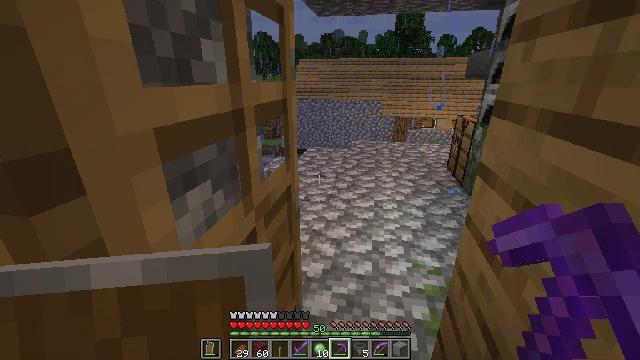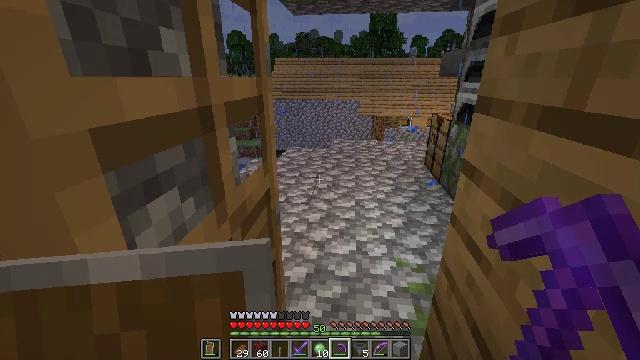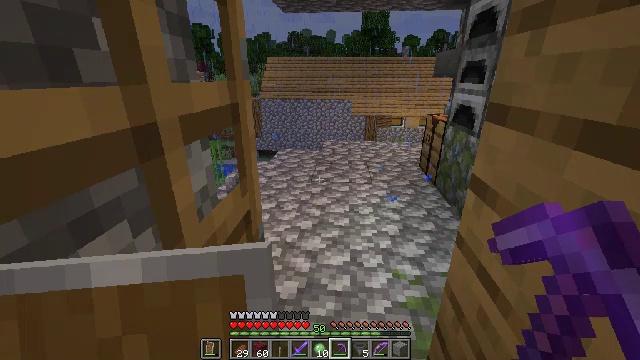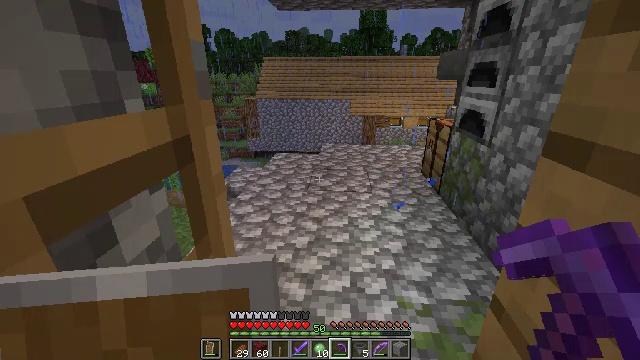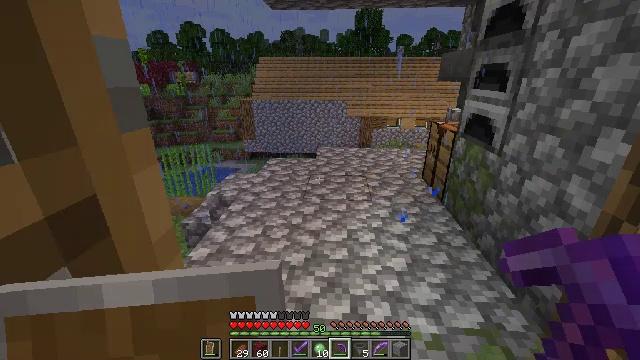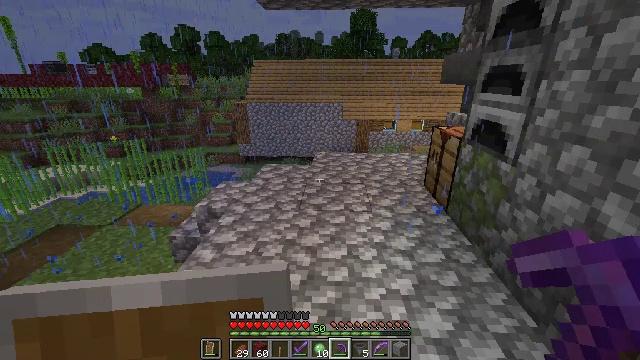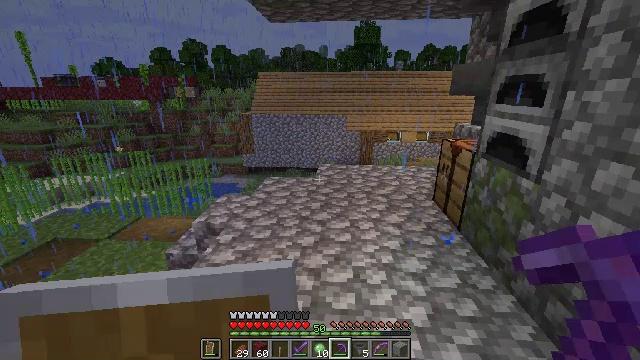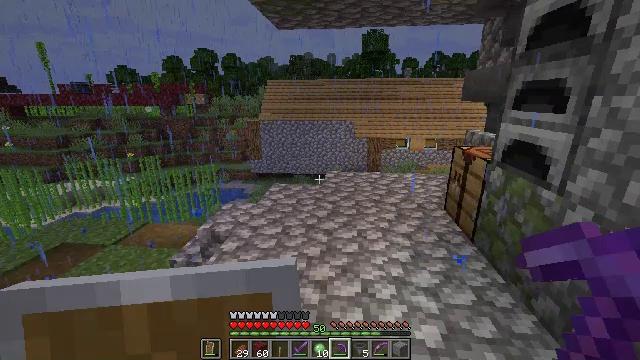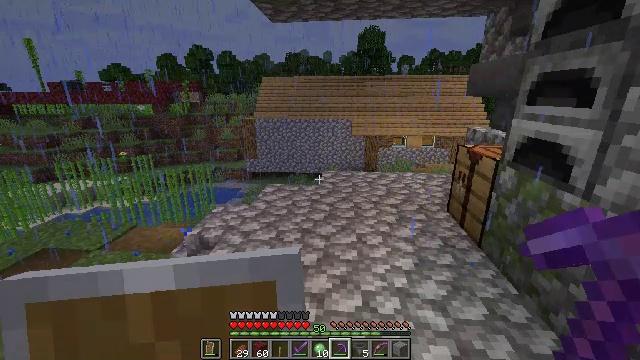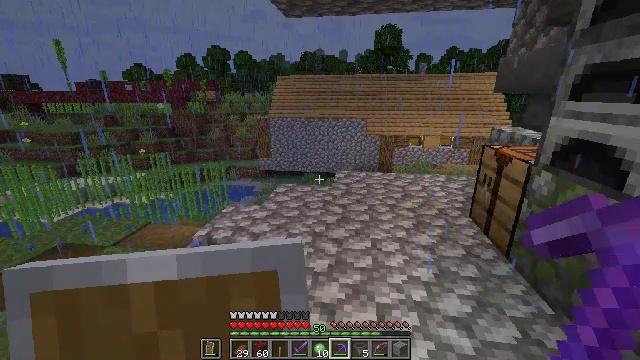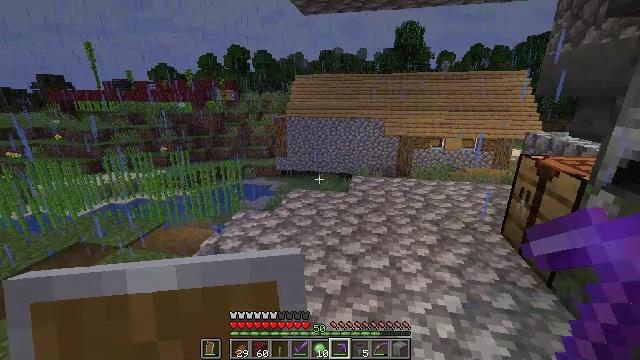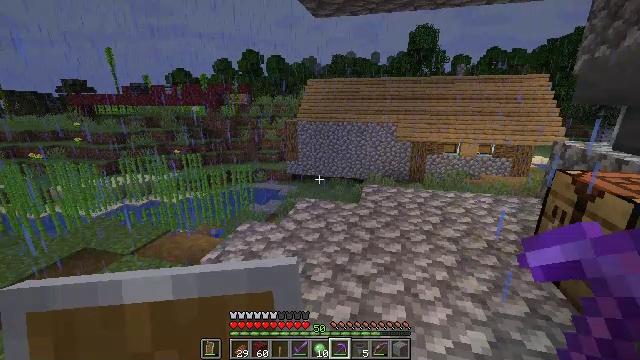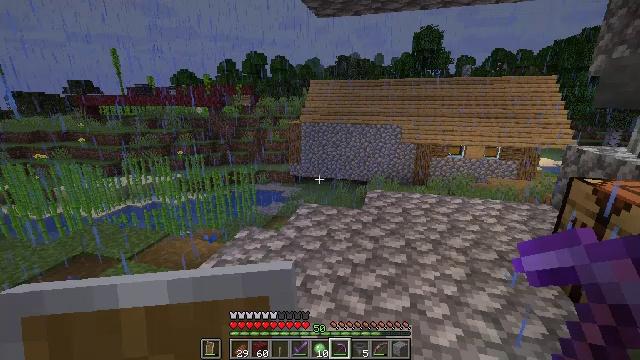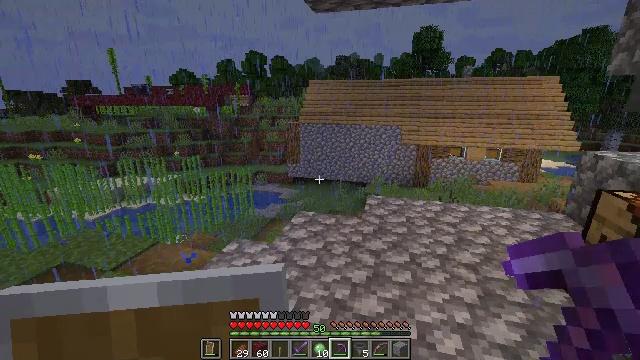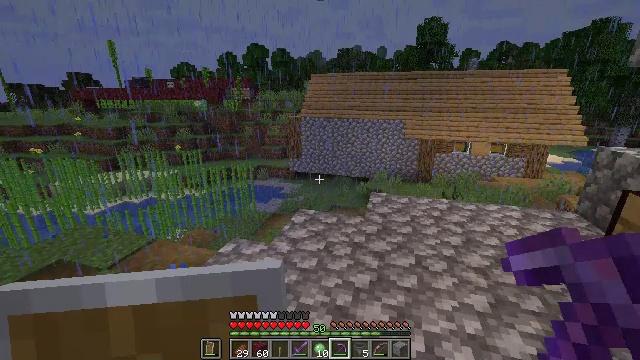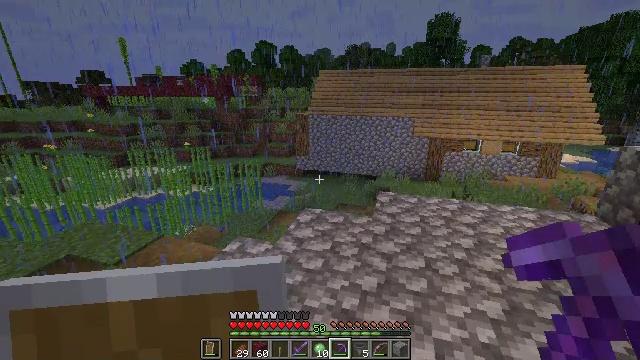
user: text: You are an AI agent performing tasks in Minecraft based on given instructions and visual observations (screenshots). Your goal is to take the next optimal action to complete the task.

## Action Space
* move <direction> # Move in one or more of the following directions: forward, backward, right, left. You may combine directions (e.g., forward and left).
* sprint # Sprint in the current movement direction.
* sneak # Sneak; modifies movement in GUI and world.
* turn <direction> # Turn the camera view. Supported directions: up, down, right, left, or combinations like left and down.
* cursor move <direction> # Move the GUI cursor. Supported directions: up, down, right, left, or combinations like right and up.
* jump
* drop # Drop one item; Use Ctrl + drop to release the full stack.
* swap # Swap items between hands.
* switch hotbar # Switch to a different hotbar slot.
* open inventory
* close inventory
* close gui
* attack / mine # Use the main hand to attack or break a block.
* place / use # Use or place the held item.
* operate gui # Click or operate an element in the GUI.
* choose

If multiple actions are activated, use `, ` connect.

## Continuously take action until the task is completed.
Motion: motion action
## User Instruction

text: Harvest the slime block from the ground.
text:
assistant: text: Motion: move forward, turn right
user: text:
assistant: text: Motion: move forward, turn right
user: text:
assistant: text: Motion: move forward
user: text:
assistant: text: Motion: move forward
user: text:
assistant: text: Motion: move forward
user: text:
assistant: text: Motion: move forward, turn up
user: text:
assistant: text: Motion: move forward, turn left and up
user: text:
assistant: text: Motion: move forward
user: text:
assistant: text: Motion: move forward, turn left
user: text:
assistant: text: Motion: move forward, turn left
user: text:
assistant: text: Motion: move forward, turn left
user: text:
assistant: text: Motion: move forward
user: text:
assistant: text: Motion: move forward
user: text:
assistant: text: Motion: turn down
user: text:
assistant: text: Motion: turn left
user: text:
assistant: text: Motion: no_op
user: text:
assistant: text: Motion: turn right and down
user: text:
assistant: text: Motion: turn right
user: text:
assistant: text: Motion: turn right
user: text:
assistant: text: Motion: turn right
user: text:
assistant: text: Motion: turn right
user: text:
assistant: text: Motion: move forward
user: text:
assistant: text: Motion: move forward
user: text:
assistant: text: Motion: turn right
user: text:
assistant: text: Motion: move forward, turn right
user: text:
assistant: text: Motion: move forward
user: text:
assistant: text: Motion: move forward
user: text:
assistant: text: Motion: move forward
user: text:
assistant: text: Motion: move forward
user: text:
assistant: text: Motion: move forward